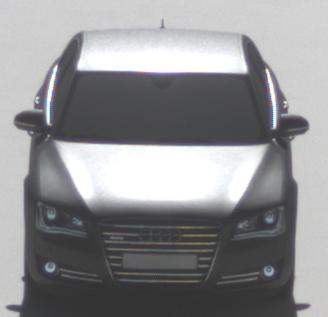
Make: Audi
Model: A8 D4
Model produced from: 2009
Model produced until: 2017
Doors: 4
Color: gray
Road condition: dry road
Daytime: morning or afternoon
Contrast: high contrast